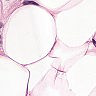
Metastatic tissue present: no